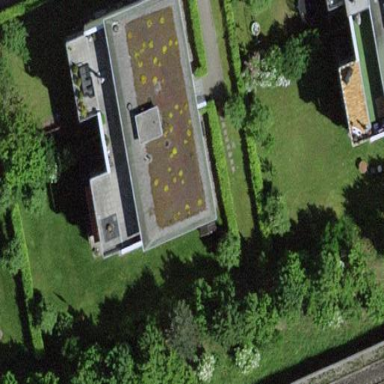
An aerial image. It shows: Apartment building with flat roof.